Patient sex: M
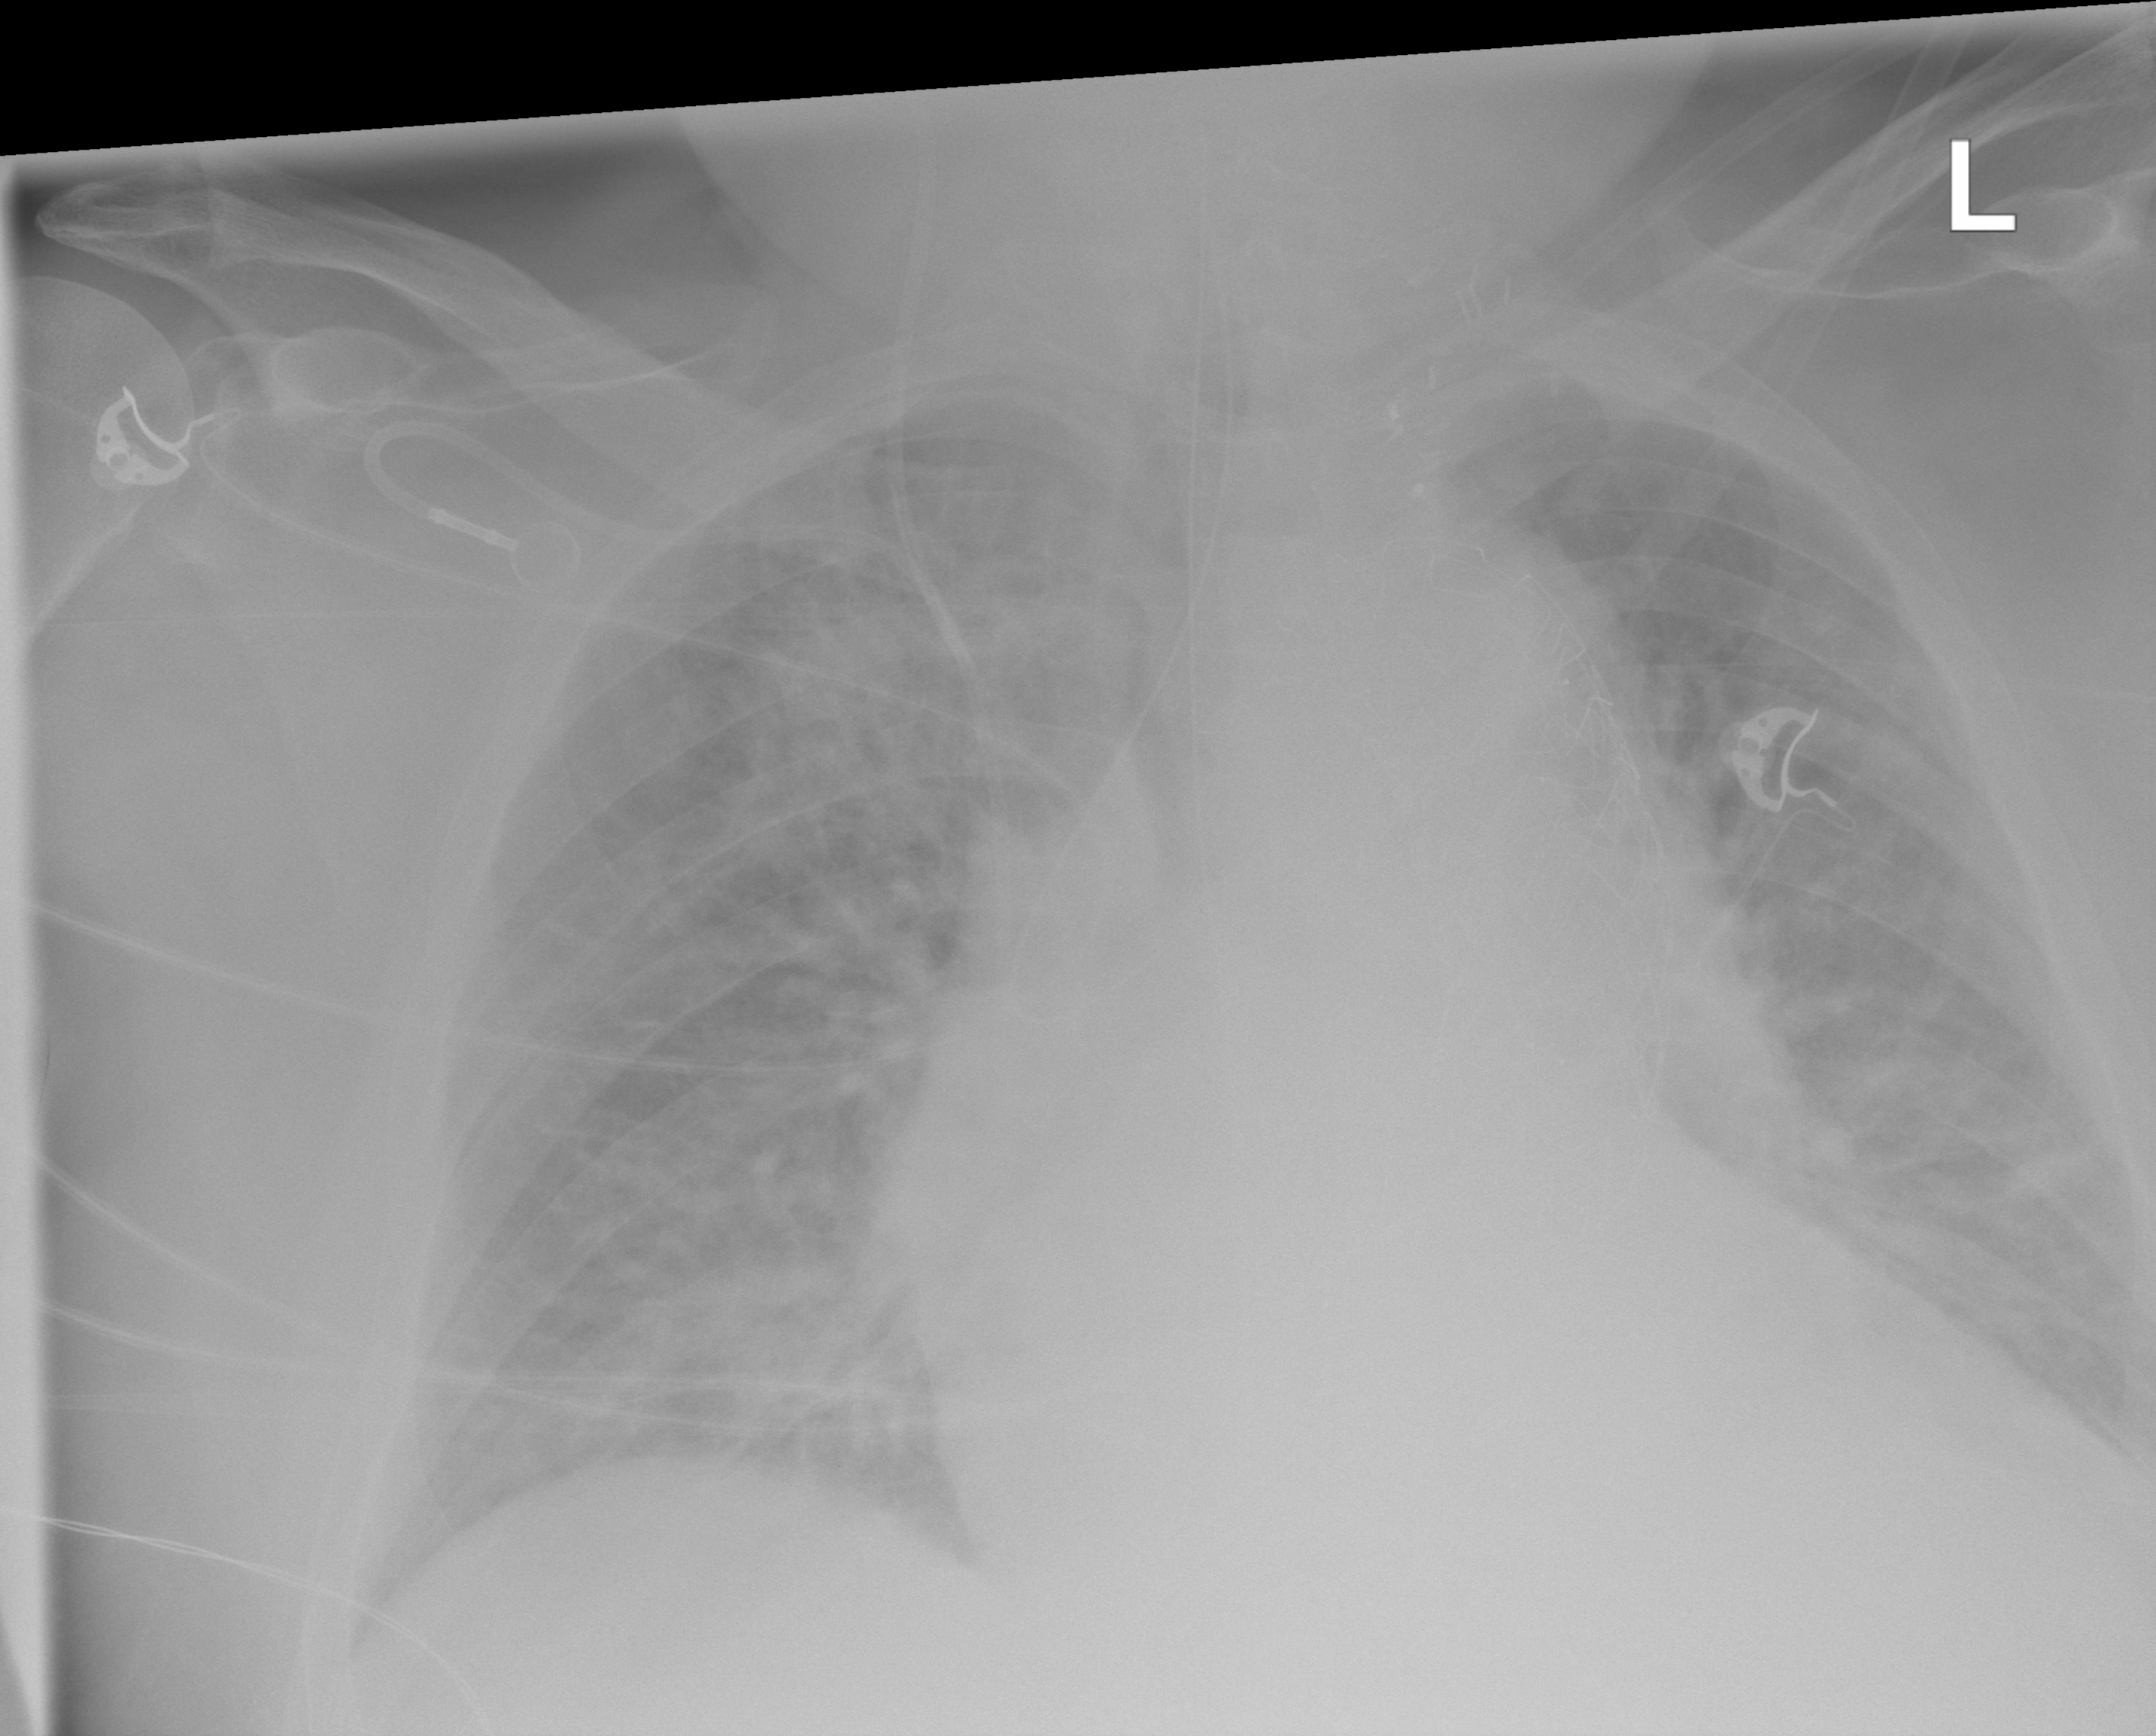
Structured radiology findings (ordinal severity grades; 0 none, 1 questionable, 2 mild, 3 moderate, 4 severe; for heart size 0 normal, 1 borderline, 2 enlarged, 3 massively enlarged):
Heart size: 2
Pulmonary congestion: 2
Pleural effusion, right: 0
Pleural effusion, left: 0
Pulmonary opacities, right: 2
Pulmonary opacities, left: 2
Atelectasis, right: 2
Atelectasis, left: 2